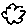
Label: cloud